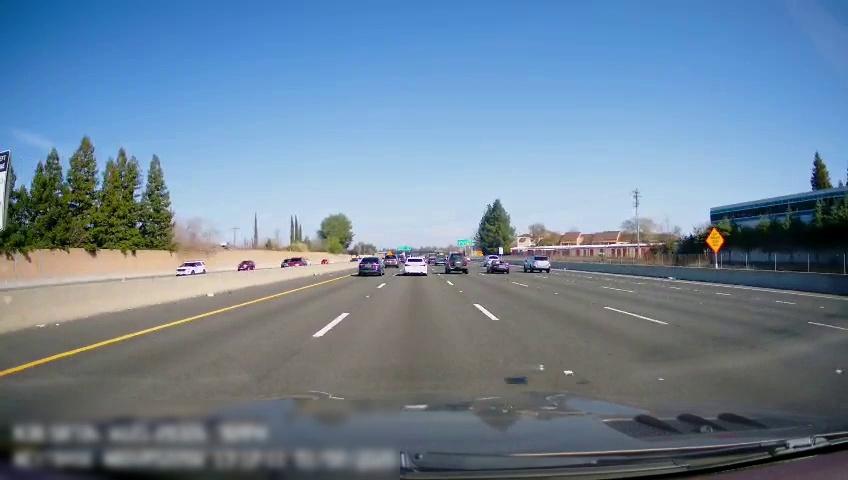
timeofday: Day
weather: Sunny
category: Drivable Space
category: Vehicles | SUV
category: Vehicles | Car
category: Vehicles | Car
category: Vehicles | Car
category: Drivable Space
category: Vehicles | SUV
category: Vehicles | SUV
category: Vehicles | Car
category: Vehicles | Truck
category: Vehicles | SUV
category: Vehicles | SUV
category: Vehicles | Car
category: Vehicles | Car
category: Lanes | Alternate Lane
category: Lanes | Alternate Lane
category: Lanes | Alternate Lane
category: Lanes | Alternate Lane
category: Lanes | Current Lane
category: Lanes | Current Lane
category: Lanes | Alternate Lane
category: Traffic | Signs
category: Traffic | Signs
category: Traffic | Signs
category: Traffic | Signs